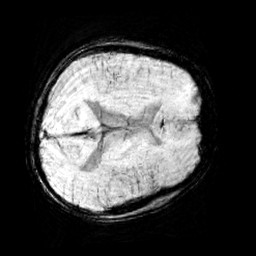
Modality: minIP
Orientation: axial
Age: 11
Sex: male
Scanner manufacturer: siemens
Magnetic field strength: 3 T
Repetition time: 0.027 s
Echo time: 0.02 s